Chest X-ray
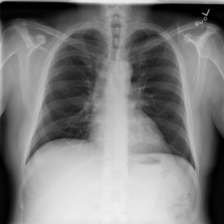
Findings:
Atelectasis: negative
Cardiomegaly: negative
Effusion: negative
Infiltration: negative
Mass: negative
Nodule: negative
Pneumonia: negative
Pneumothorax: negative
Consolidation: negative
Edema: negative
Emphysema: negative
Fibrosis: negative
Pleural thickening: negative
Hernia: negative